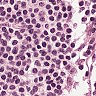
Metastatic tissue present: no